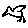
Label: bird